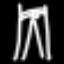
Label: pants